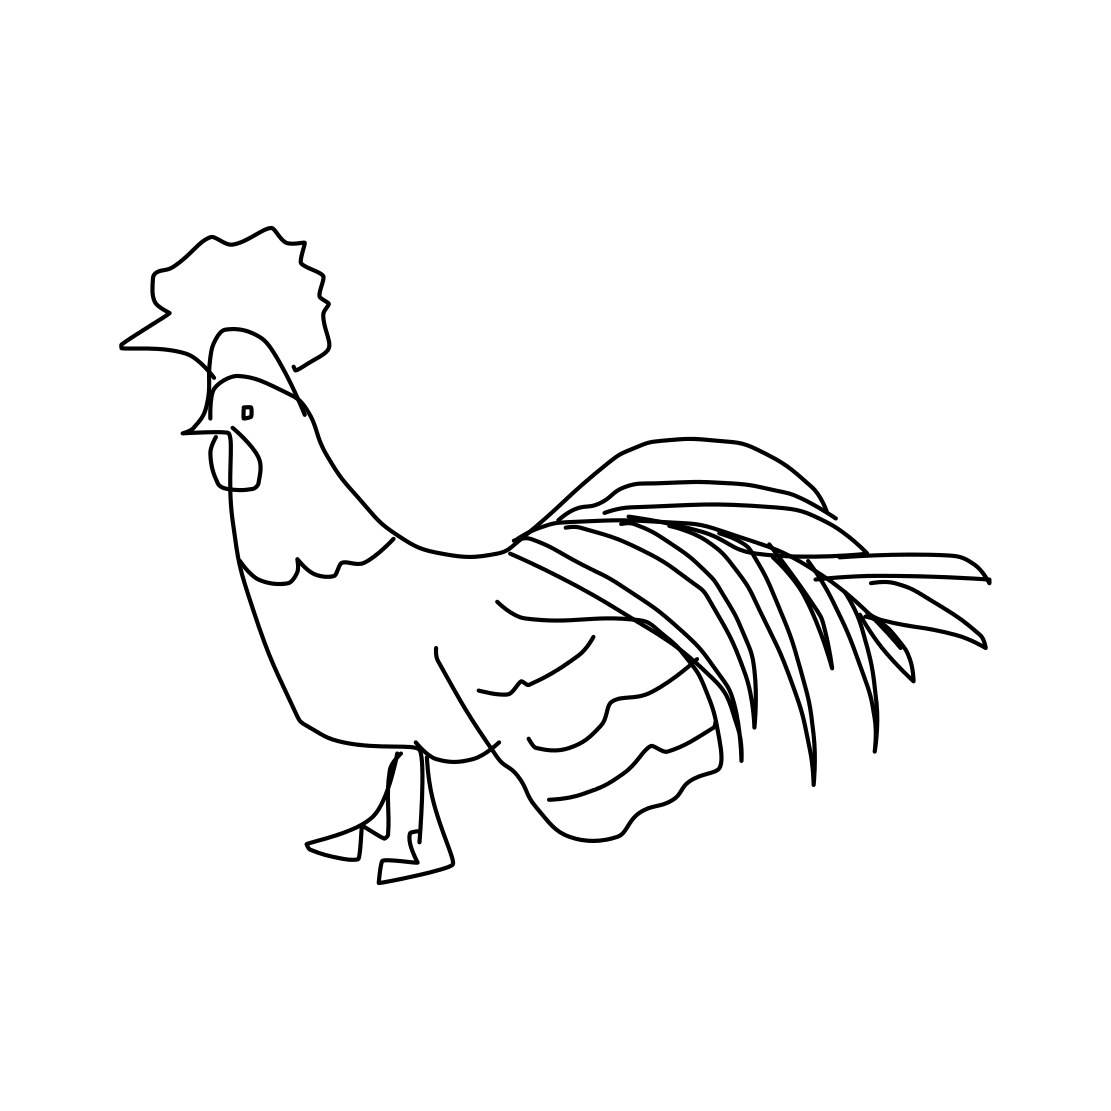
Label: rooster